Brain MRI, t2w sequence, axial 2D slice.
Patient: age 31, sex M, weight 80 kg, height 1.78 m
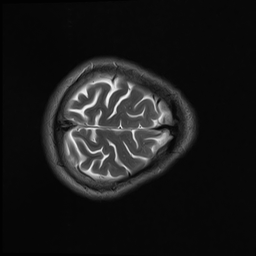